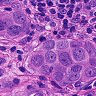
Metastatic tissue present: yes